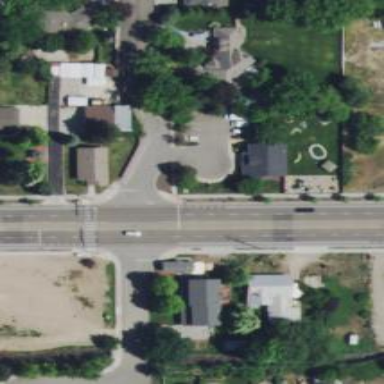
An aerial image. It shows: Unmarked crossing on asphalt footway.